Question: Yesterday I created an Azure Virtual Machine using the simple Win2008r2 + SQL2008r2 image.
I have deployed a website to the VM via an RDP session.
I am able to browse the website locally (via RDP) using
'''
"http://localhost"
'''
I understand that I need to add an Azure endpoint for port 80 to enable me to browse to the site from an external machine.

I have configured the Windows Firewall on the Azure VM to allow traffic on Port 80 inbound and outbound.
Could anyone please advise what I've missed or what I can do to troubleshoot?
---Update-----
I have learned a little more this morning. The website that I'm trying to host on the VM is an installation of Interwoven Teamsite v7.3.x. When I looked in IIS I could see that the "Default Web Site" was stopped. Another website called "TeamSiteSitePubPreview" had been created but was only bound to port 81.
So, what was presenting the website I could see when I browsed to
'''
http://localhost locally?
'''
I ran netstat -ano and this showed me that PID 1604 what listening on port 80. I then ran Process Explorer which told me that PID 1604 was allocated to "Appache HTTP Server".
I know nothing about About Appache, can anyone tell me if there's some Apache config that will be preventing connections from outside of the local server?
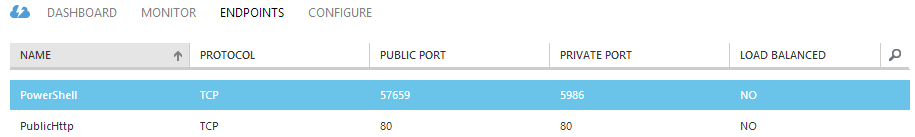
Answer: For reference, I just tested this sequence and it gives you a website accessible over the Internet:
- - - - - -
If you want to troubleshoot your server, start checking for errors in the event log. Check also the website bindings in IIS (Port 80, IP Address *).
Also consider the connection issue might be on the client (your) side. For instance, DNS caching. Try connecting from another machine with direct Internet connection (such as another cloud server) or from a service such as <URL>.
Additionally, if all you want is to host websites in IIS, the <URL> service has a more streamlined experience.